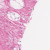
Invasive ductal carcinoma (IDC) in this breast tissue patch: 0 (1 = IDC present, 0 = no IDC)